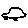
Label: car